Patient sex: F
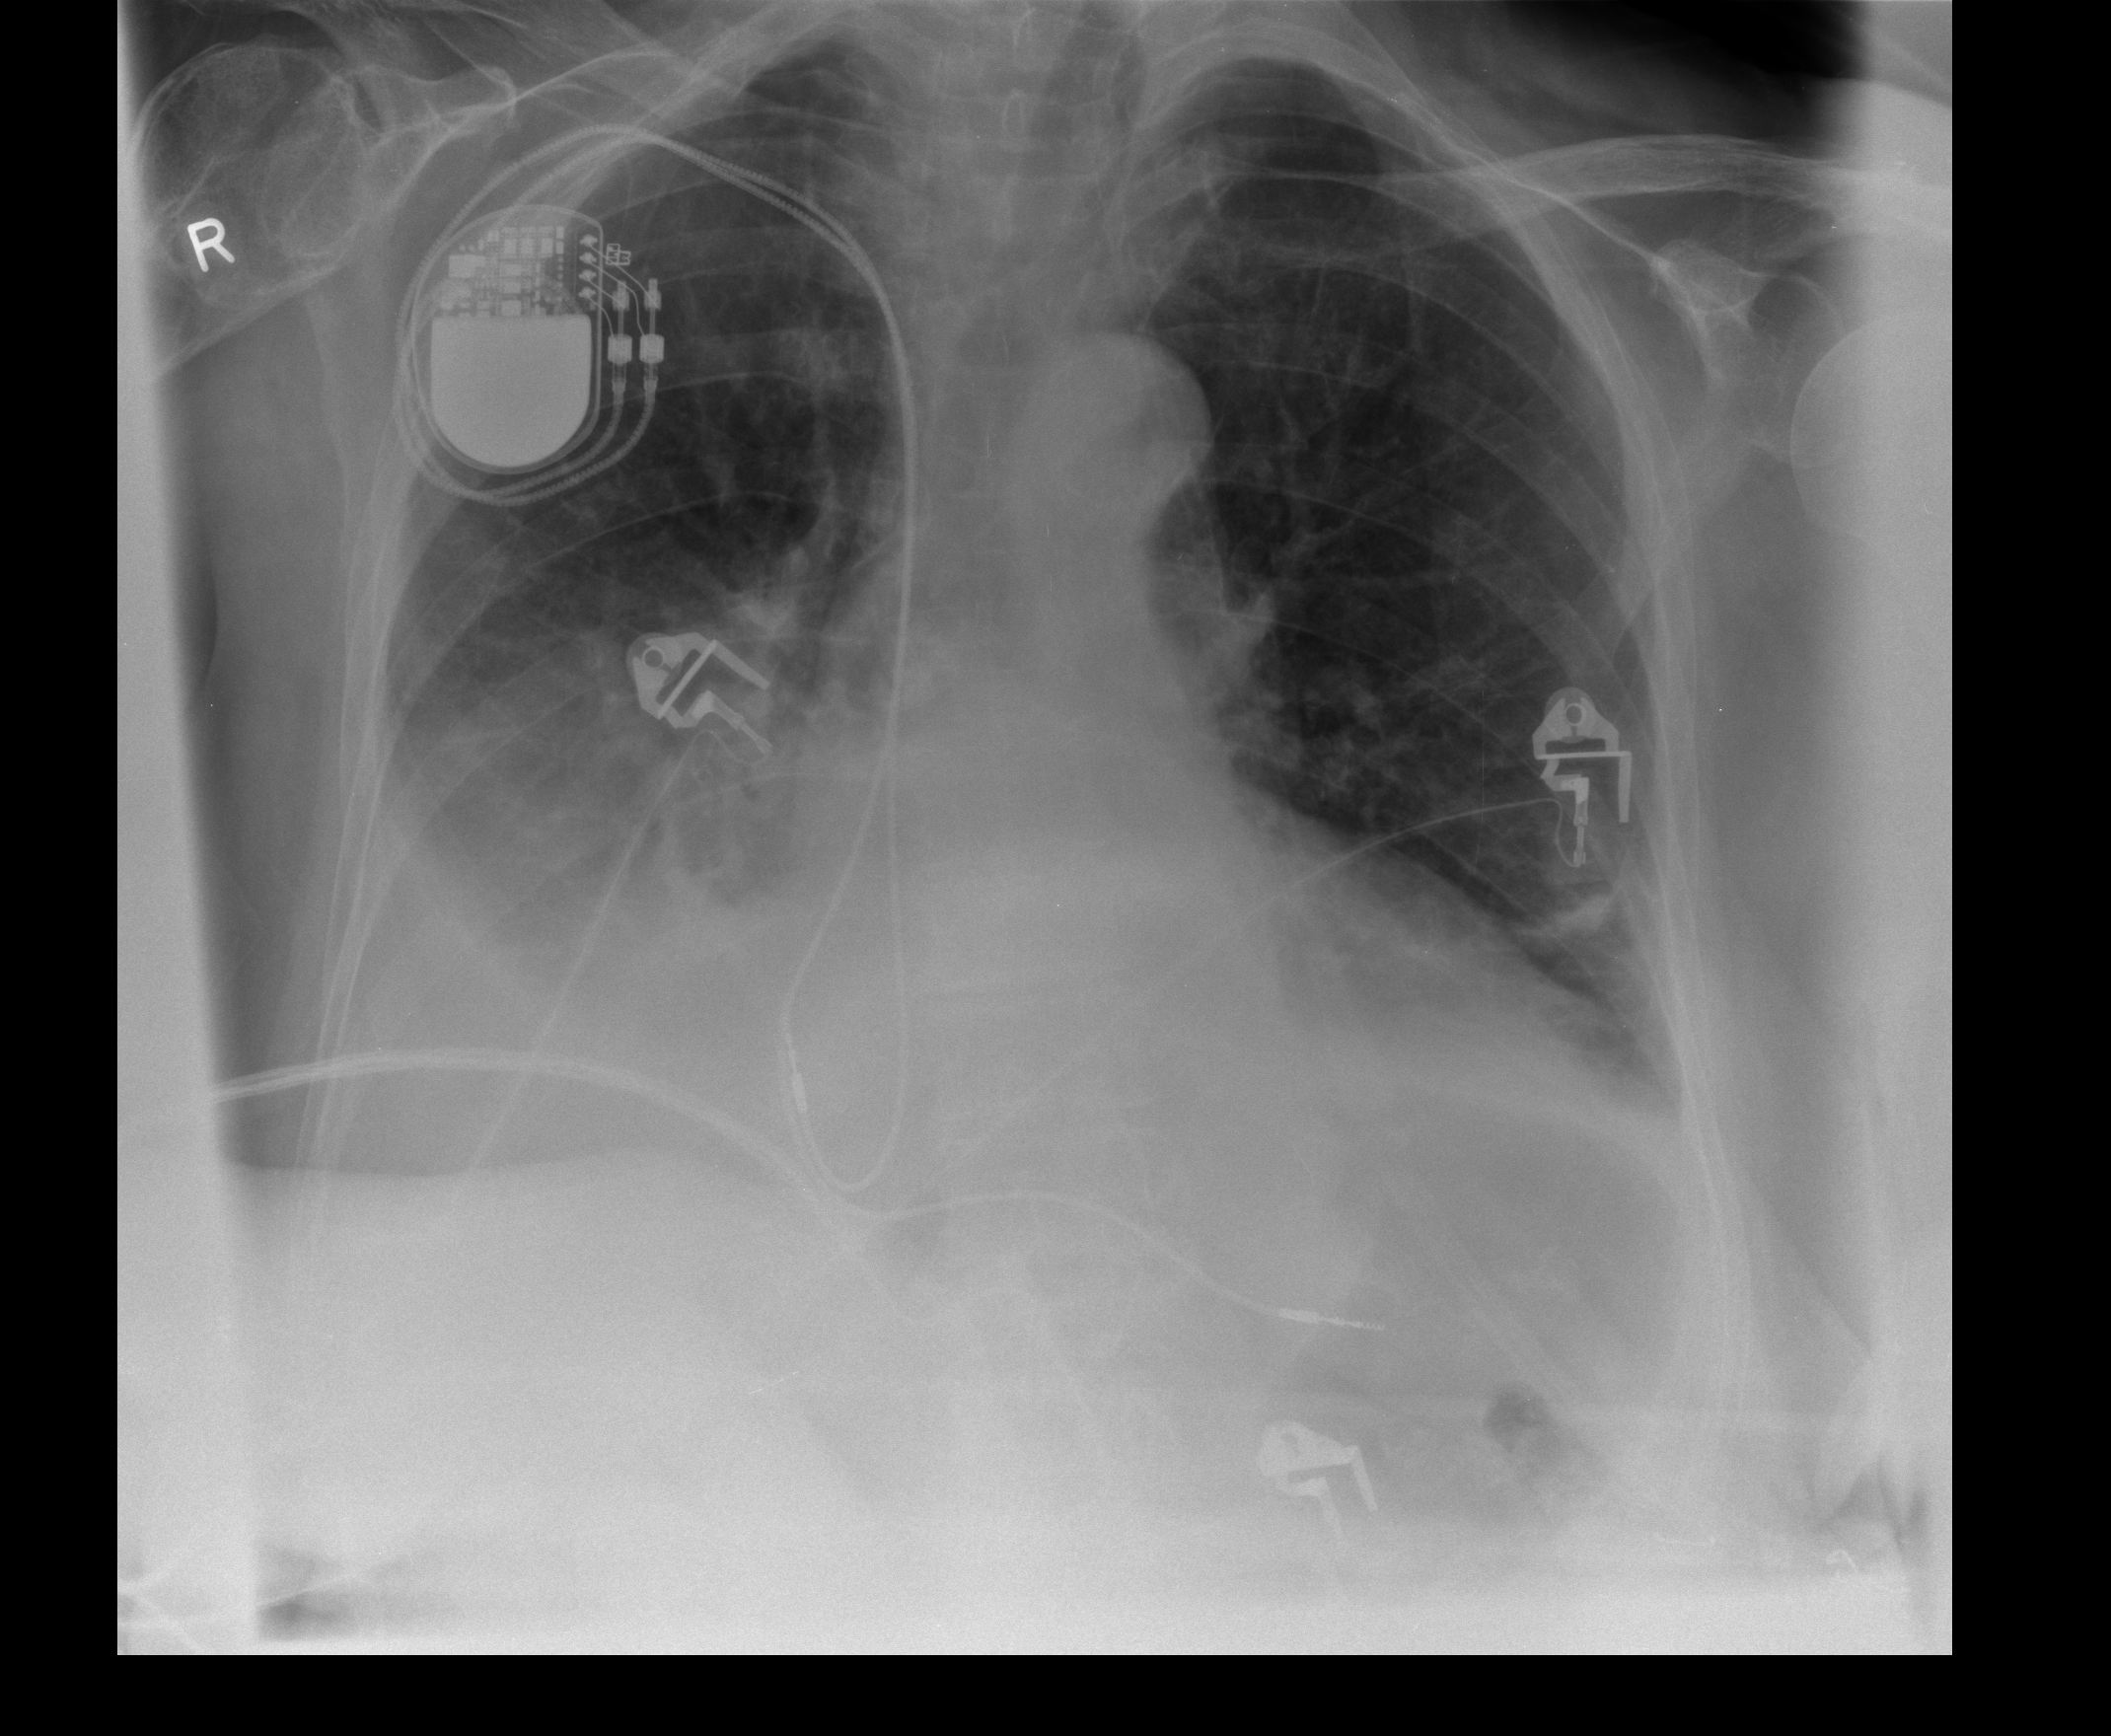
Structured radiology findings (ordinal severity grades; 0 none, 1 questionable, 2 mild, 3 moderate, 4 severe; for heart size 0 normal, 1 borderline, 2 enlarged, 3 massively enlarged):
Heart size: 2
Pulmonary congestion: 2
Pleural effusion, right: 2
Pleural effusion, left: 1
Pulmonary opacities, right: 1
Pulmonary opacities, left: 1
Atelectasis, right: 2
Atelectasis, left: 2